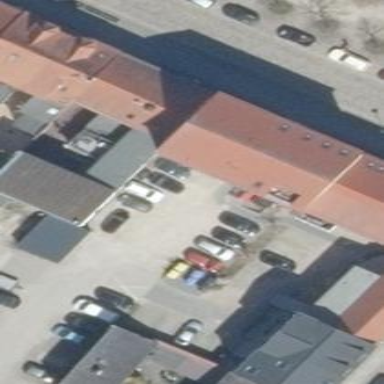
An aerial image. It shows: Building with gabled red roof and yellow walls.